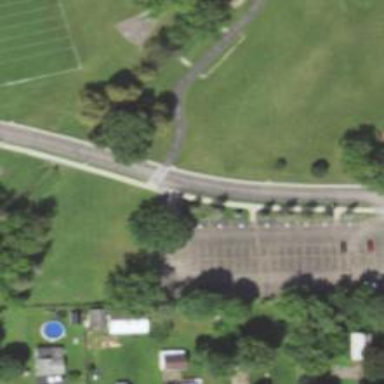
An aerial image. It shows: Parking space.